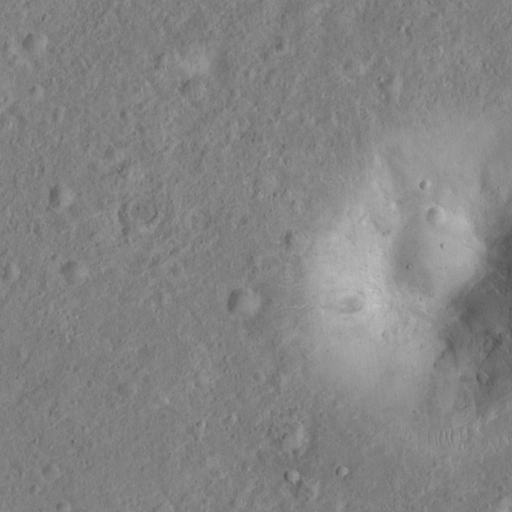
Classes present: Background, Cone